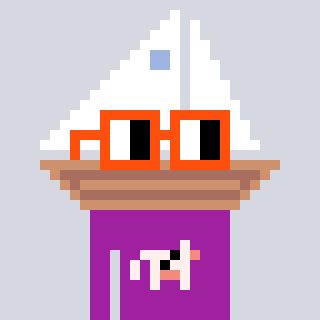
a pixel art character with square orange glasses, a sailboat-shaped head and a magenta-colored body on a cool background